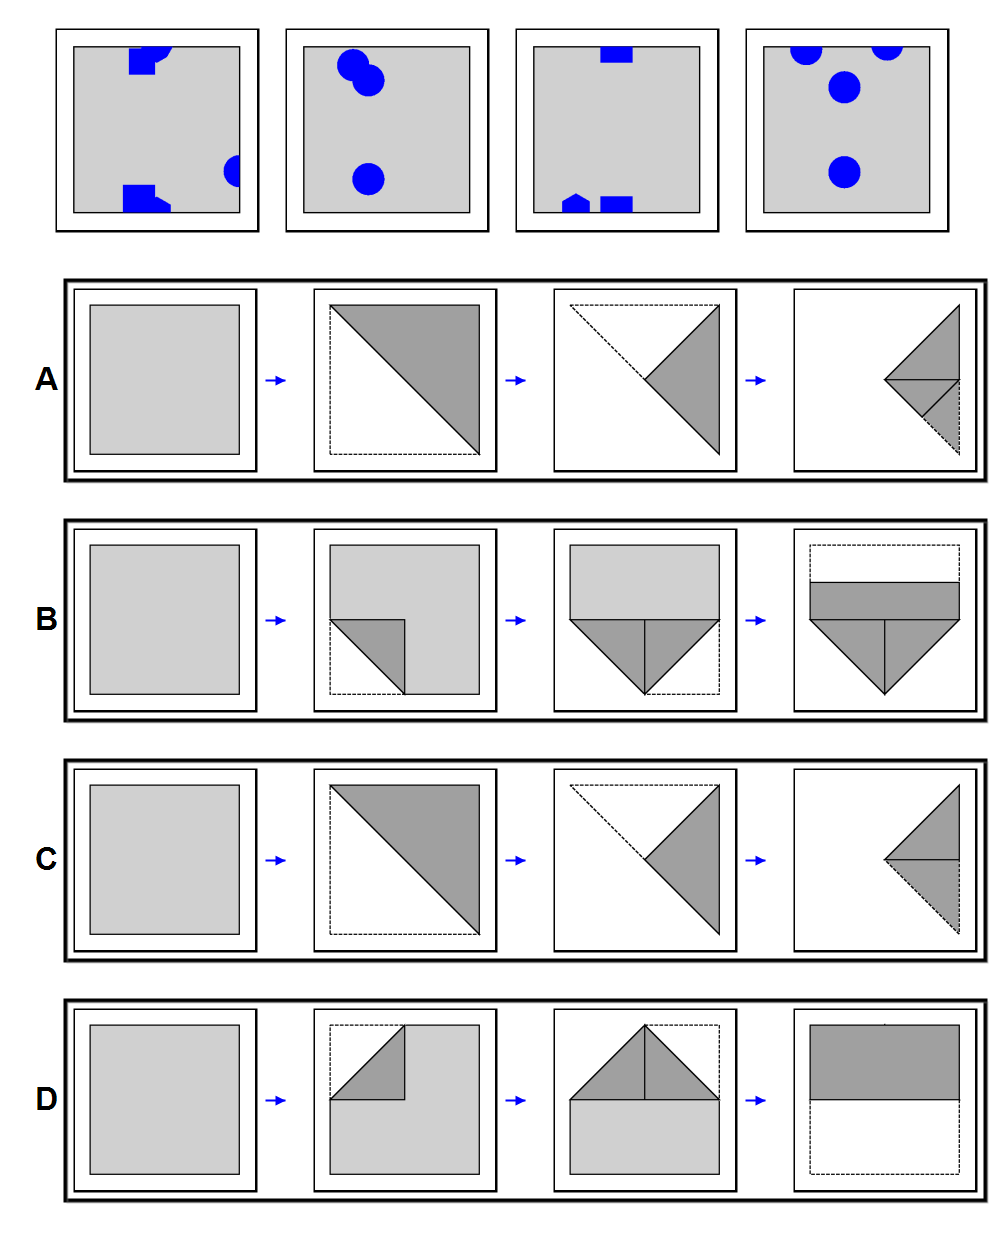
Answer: D